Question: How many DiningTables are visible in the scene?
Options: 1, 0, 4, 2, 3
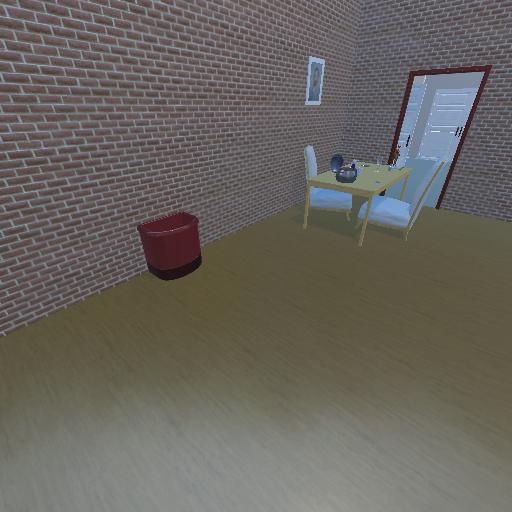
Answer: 1